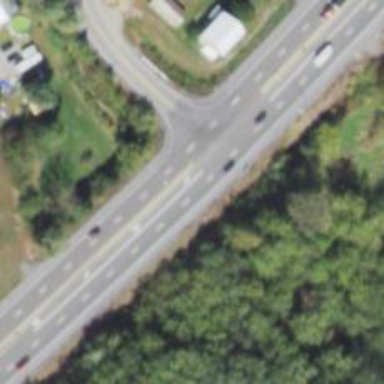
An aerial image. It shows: Asphalt trunk highway classified as expressway.